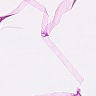
Metastatic tissue present: no